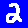
Digit: 2